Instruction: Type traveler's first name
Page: traveler
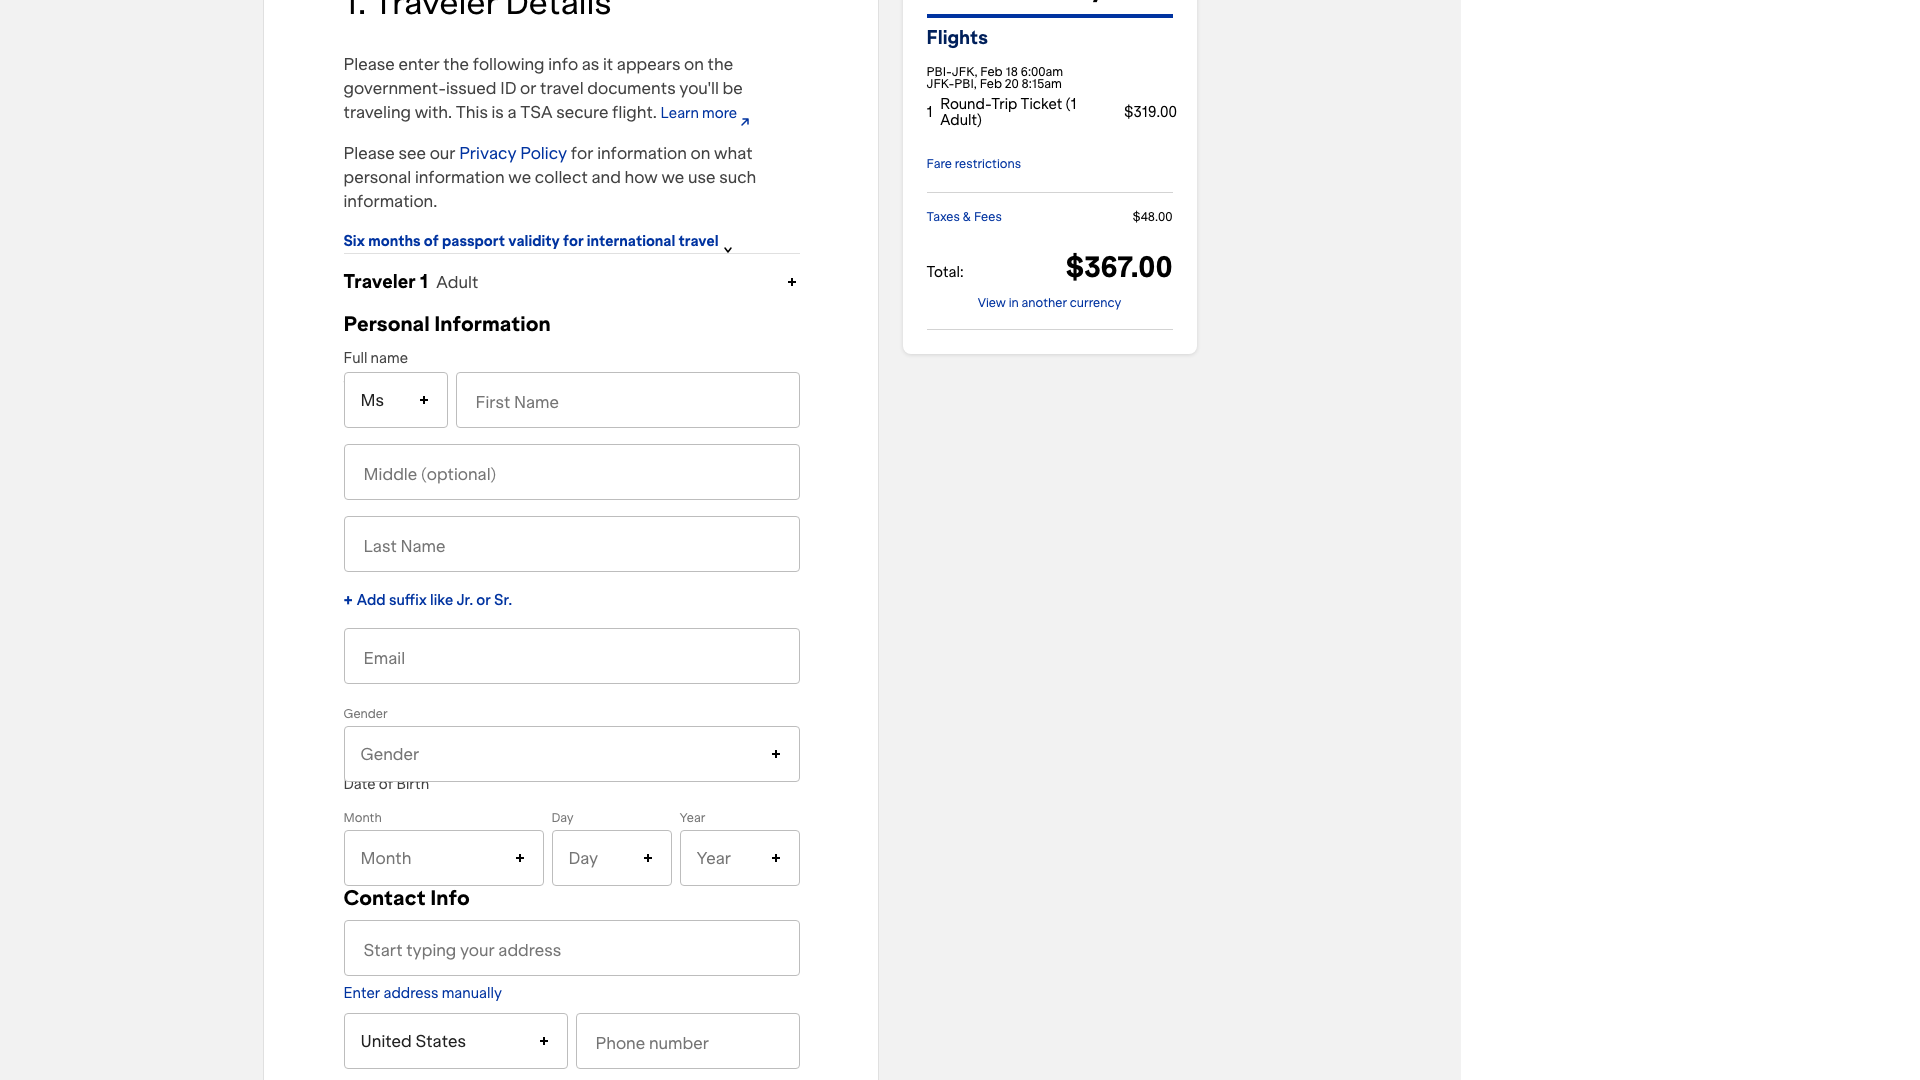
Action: type